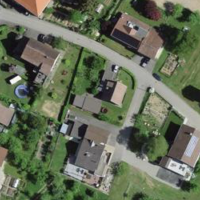
EUNIS habitat code: 54
Species observed at this site:
Silybum marianum